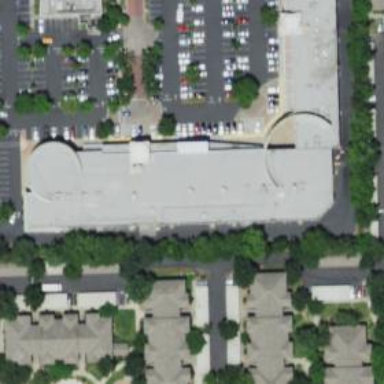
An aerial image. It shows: Fitness center located in leisure land.